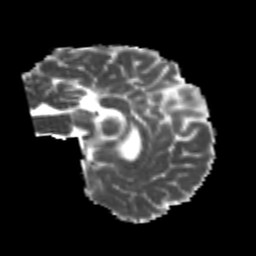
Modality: MD
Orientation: sagittal
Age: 25
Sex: male
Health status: healthy
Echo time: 0.074 s